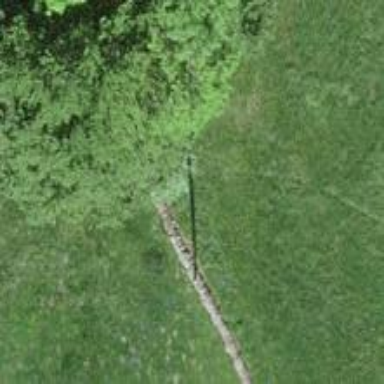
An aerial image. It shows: Power pole.